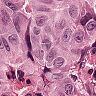
Metastatic tissue present: yes